Question: I'm developing a desktop application using java + SWT/JFace, which I'm not very familiar. The program need to show some pictures presenting the program's progress like this.
Sorry for my poor English, I'm not sure whether it's suitable to use the word "moving", actually I mean that the diagram is changing like Flash when an event occurs. I'm considering making some flash movies to play, but it seems difficult as I need to add third-party jars and I'm not good at flash. Is there any better way to doing work like this? I need your suggestion.
Thank you and sorry for my poor English again if I made some English mistakes that troubled you :)
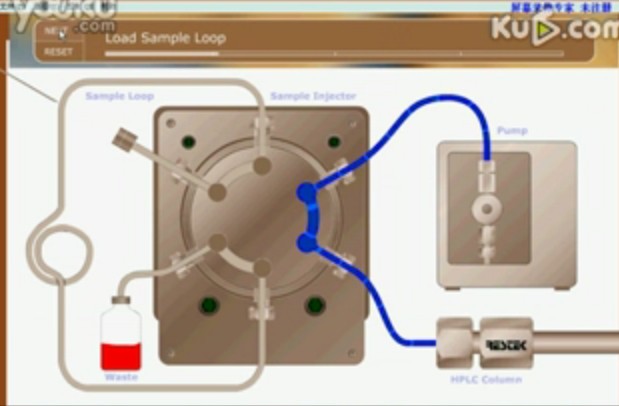
Answer: You can use java2d and the awt-swt bridge or there is a framework called <URL> which works for swt and swing.